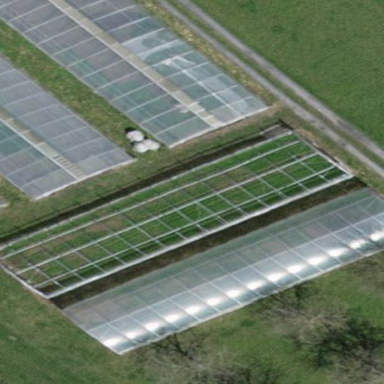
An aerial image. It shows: Greenhouse.